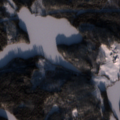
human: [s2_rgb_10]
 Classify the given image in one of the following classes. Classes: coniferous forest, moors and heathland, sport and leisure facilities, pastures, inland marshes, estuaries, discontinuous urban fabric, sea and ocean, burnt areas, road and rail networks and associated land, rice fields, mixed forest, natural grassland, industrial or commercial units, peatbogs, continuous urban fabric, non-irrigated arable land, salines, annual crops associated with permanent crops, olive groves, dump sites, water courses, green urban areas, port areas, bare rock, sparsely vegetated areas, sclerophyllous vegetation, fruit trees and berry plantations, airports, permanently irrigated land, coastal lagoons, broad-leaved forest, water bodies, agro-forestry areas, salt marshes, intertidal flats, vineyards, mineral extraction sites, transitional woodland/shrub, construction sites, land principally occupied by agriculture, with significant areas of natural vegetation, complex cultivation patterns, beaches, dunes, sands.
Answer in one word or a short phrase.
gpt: non-irrigated arable land, coniferous forest, mixed forest, water bodies